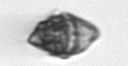
Label: Kryptoperidinium_triquetrum